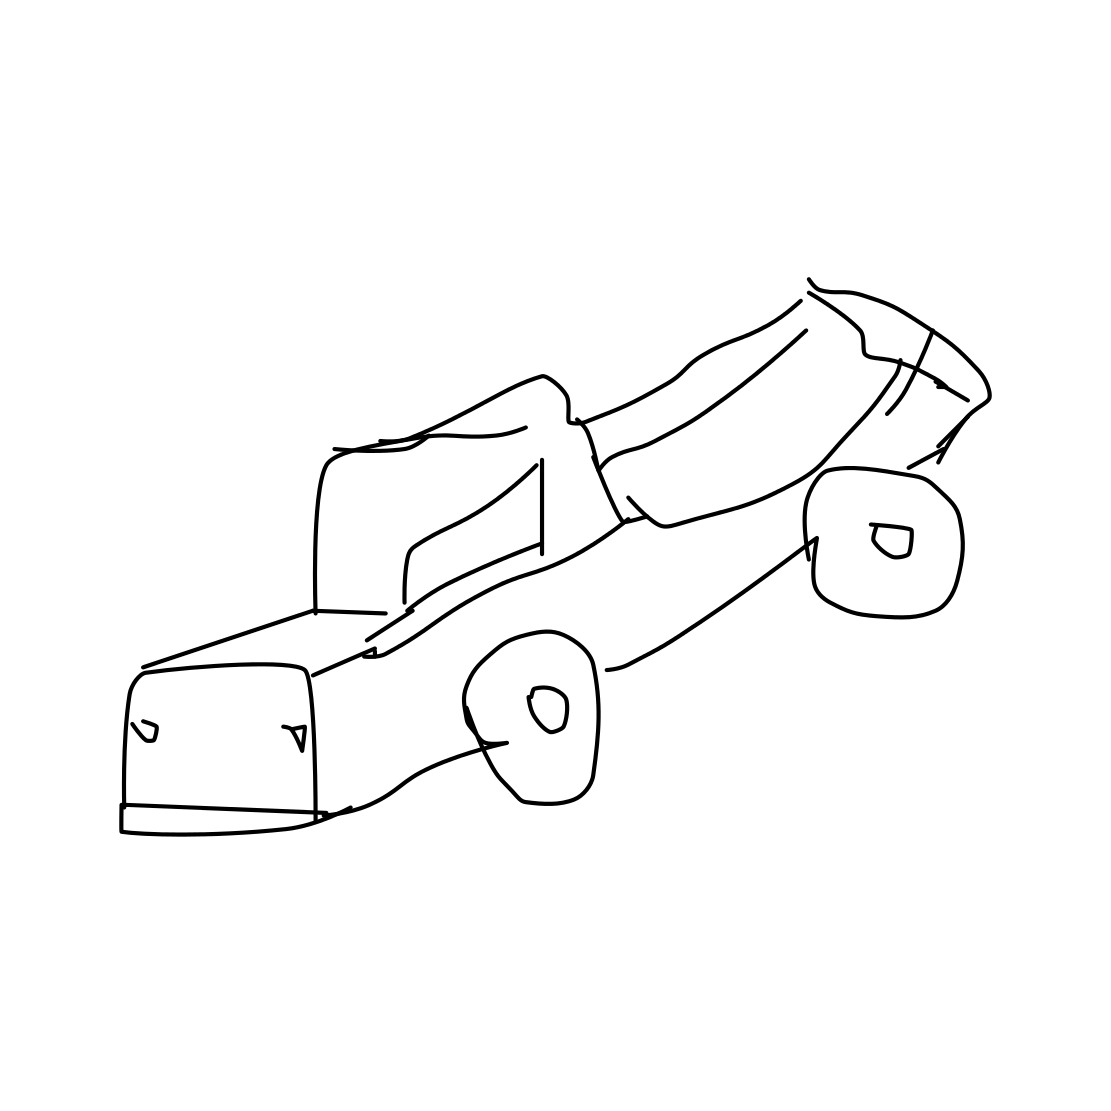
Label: truck